Question: I have a client who wants to offer options on the first page of their new app as they appear in his website. The options appear in a panel like below.

This is possible for an iPhone but I'm unsure how to go about it. Has someone done something like this before?
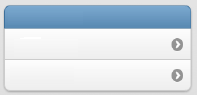
Answer: You need to create your own custom cell, and the asign it to the Table, is quite easy once you have done it a couple of times.
check for ex here:
<URL>